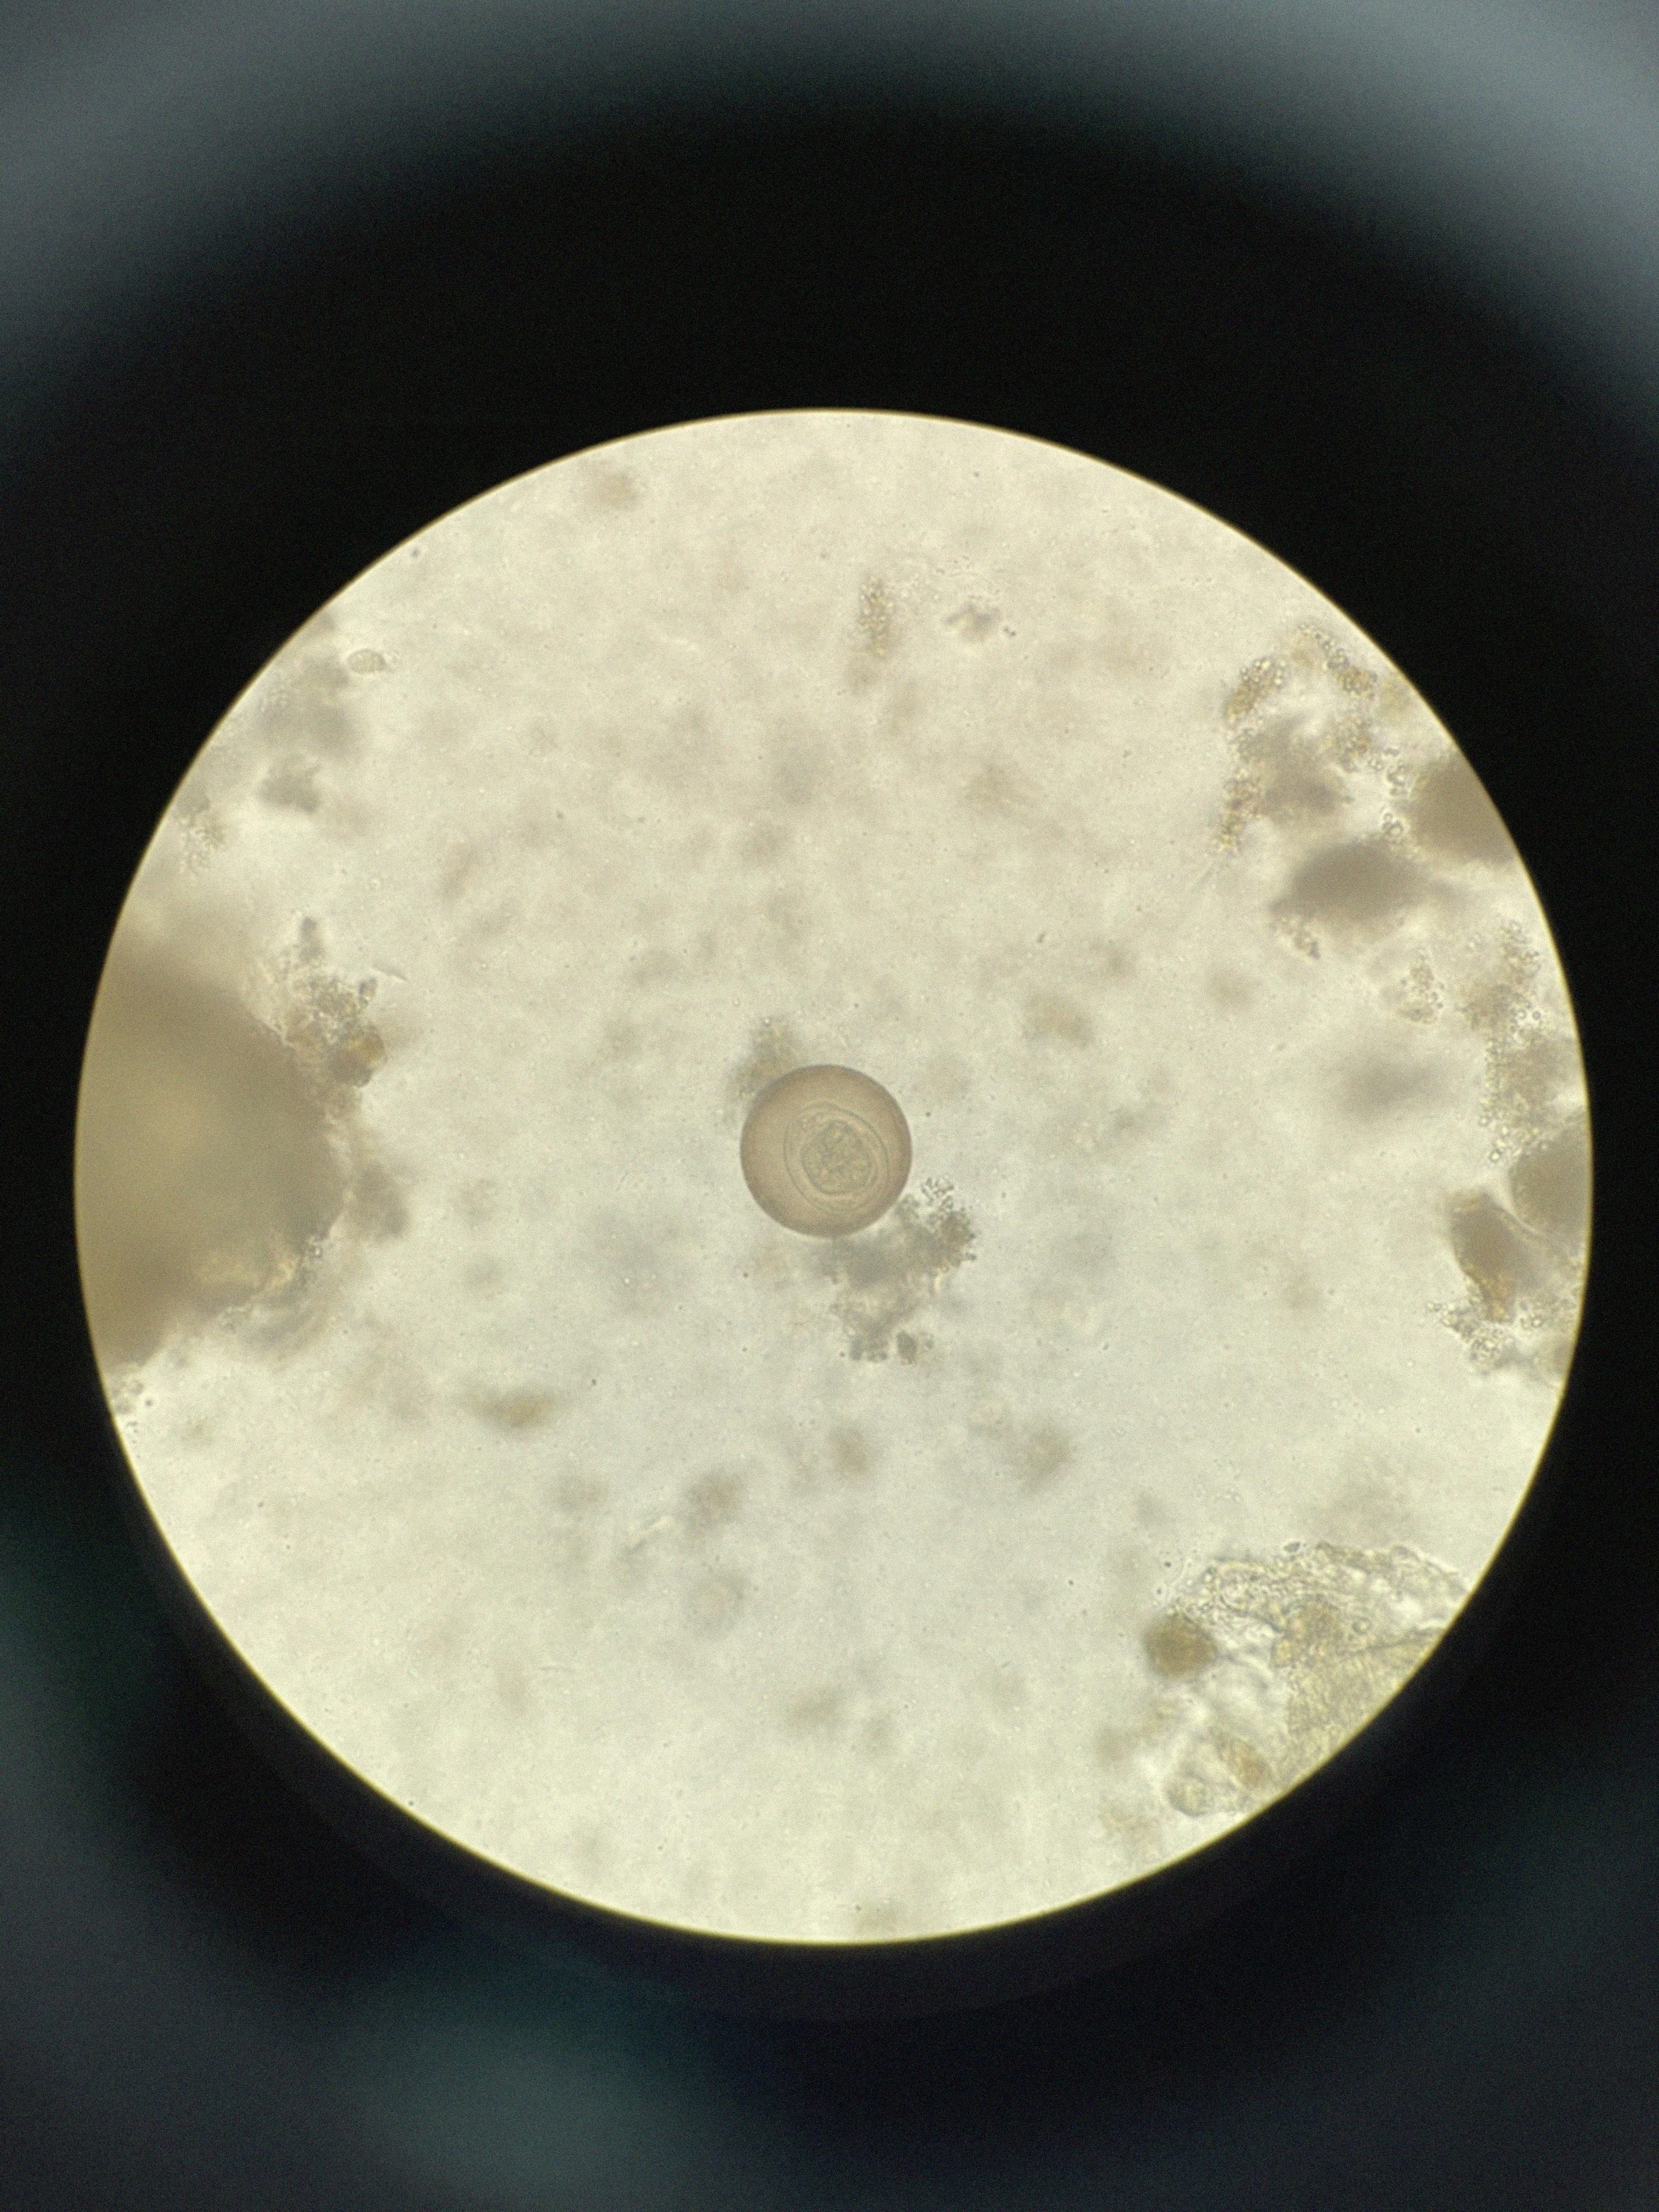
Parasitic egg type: Hymenolepis diminuta